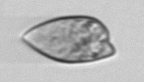
Label: Prorocentrum_dentatum